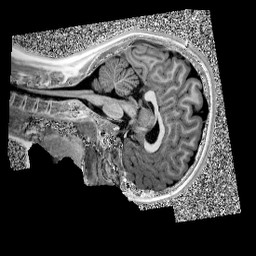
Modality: UNIT1
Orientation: sagittal
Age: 9
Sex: female
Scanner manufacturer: siemens
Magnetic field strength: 3 T
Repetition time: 4 s
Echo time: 0.00303 s